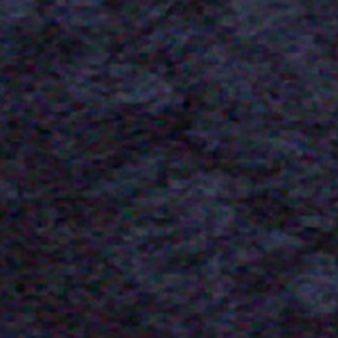
Label: other